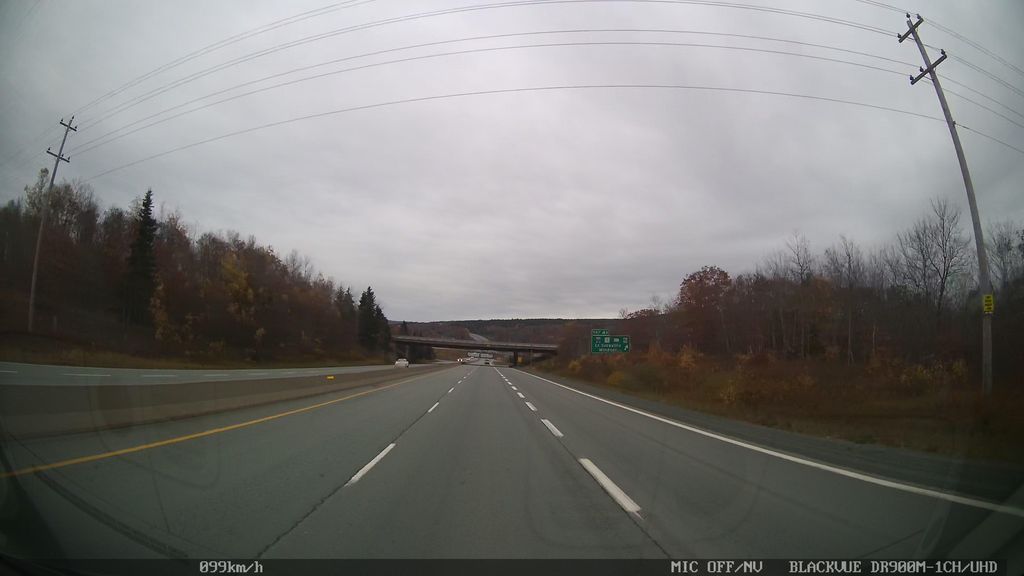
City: halifax